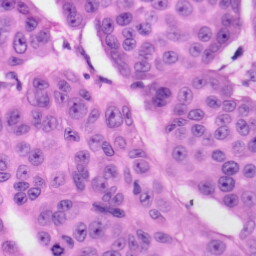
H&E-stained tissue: Skin